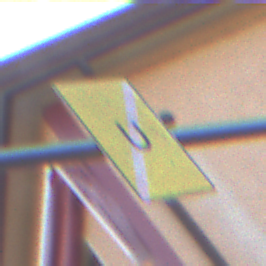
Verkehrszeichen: EndeUmleitung
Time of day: SunriseSunset
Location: Outdoor (Urban)
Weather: Clear
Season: NotSpecified
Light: Natural